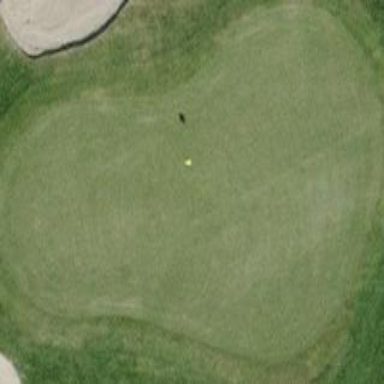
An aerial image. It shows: Picturesque green golfing area with grass land use.